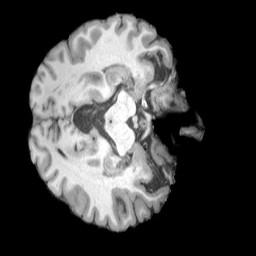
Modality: T1w
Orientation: axial
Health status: healthy